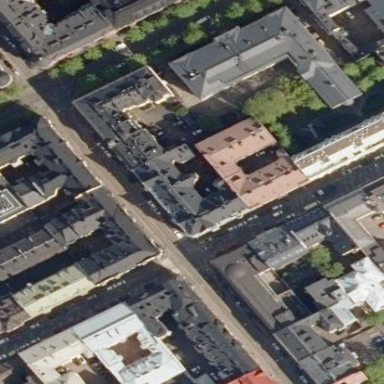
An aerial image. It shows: Pyramidal-shaped roof of apartment building.